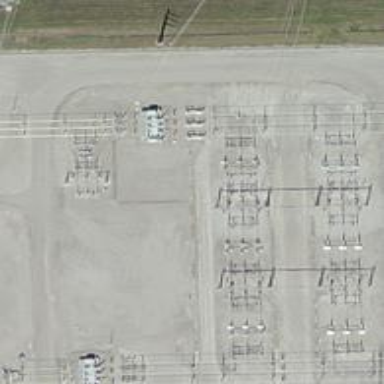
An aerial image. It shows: Switch used for power control.